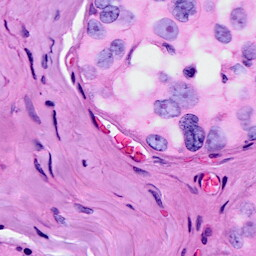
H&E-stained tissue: Breast